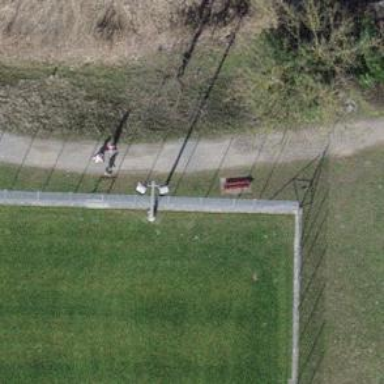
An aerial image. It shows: Brown bench in the vicinity.